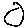
Label: circle